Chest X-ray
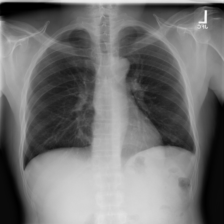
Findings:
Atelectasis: negative
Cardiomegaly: negative
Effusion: negative
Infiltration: negative
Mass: negative
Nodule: negative
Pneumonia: negative
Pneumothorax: negative
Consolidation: negative
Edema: negative
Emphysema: negative
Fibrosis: negative
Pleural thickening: negative
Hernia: negative